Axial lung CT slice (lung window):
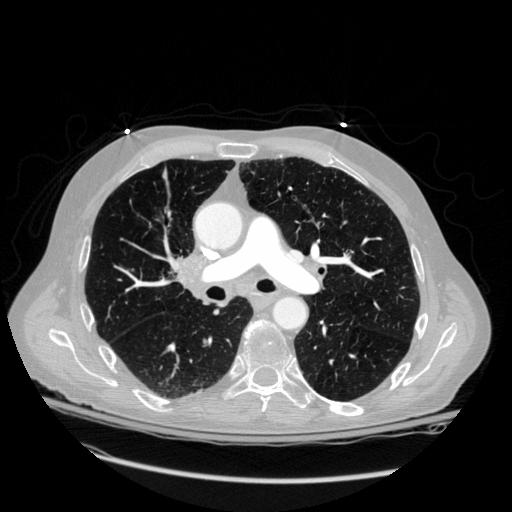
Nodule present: no